RGB frame:
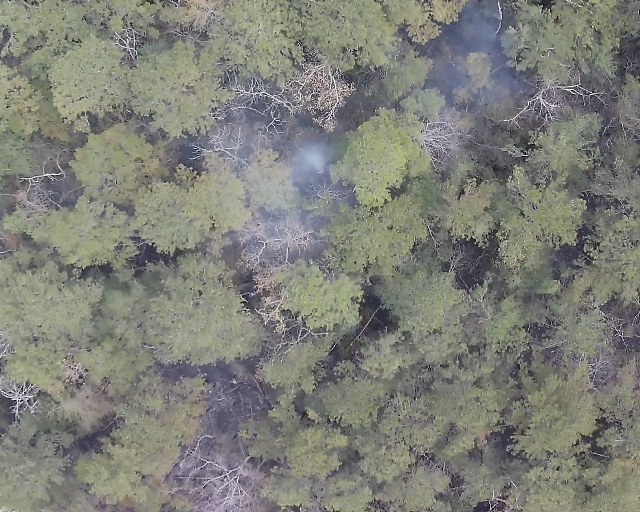
Thermal frame:
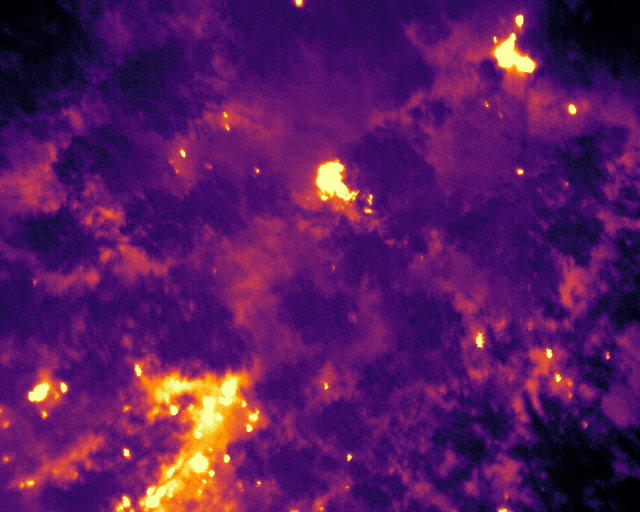
Captured: 2026-02-26 03:07:15
Pixels at or above 80 °C: 408 (fraction of frame: 0.001245)